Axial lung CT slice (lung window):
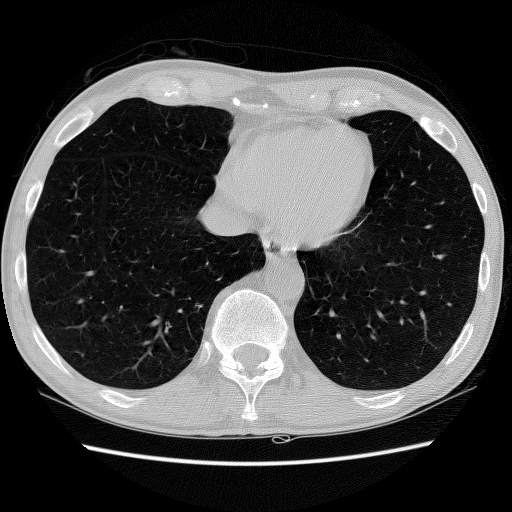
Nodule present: no